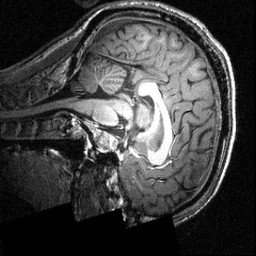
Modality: T1w
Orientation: sagittal
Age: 21
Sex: male
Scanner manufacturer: siemens
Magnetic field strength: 3.951 T
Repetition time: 1.5 s
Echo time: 0.00335 s